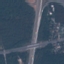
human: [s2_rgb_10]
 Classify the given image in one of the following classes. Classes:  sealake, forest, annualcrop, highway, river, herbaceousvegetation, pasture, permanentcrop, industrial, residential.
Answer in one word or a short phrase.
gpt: Highway